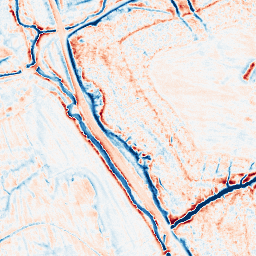
Category: edge_preserving
Decomposition family: anisotropic_diffusion
Decomposition parameters: iterations: 20
kappa: 10
gamma: 0.2
Upsampling method: cubic_catmull_rom
Upsampling parameters: scale: 4
Upsampling scale: 4